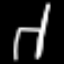
Label: chair